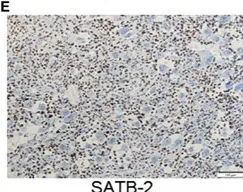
(E) SATB2 is positively stained in atypical stromal cells (x100).
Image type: pathology (immunostaining)